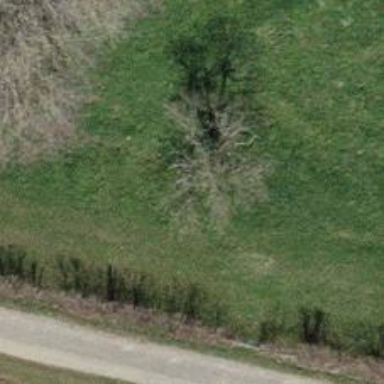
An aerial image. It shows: Broadleaved tree with lush foliage.